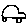
Label: car